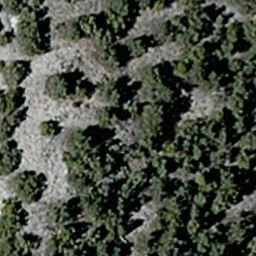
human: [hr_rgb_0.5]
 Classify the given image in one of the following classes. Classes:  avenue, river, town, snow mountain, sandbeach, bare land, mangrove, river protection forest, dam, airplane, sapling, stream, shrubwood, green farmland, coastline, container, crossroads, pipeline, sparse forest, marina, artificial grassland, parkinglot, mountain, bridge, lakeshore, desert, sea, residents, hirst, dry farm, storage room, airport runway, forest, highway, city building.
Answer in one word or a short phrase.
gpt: sparse forest